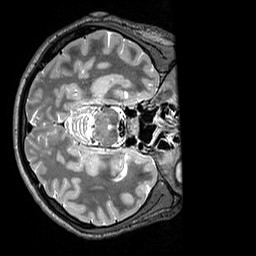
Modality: T2w
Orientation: axial
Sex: male
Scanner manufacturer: siemens
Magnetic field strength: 3 T
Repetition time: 3.2 s
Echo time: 0.409 s